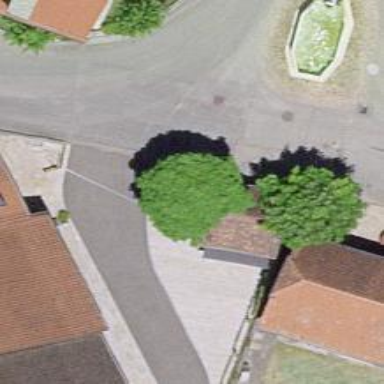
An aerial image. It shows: Bus stop with sheltered platform for public transport.